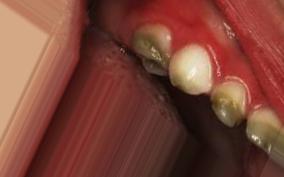
Condition: Tooth Discoloration